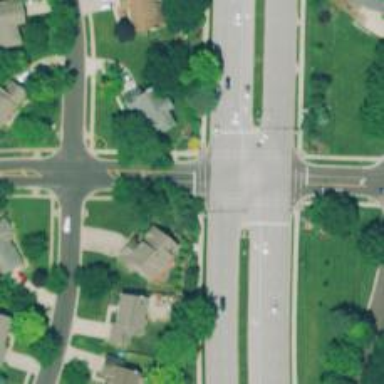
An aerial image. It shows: Solid stop line on the road.